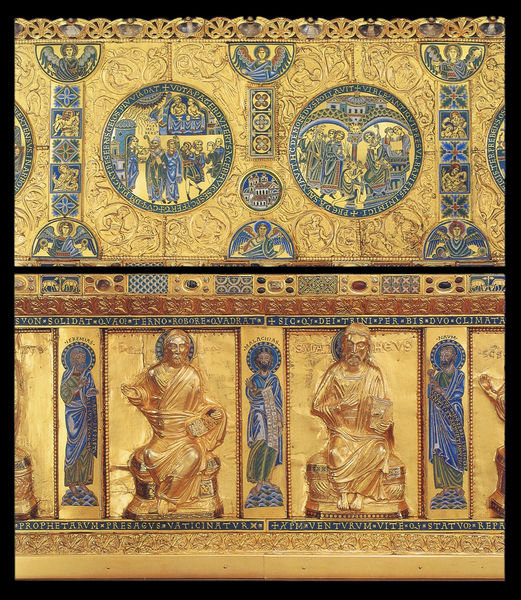
Titel: Heribertschrein
Standort: Köln, Neu St. Heribert (EU - D - NRW)
Schlagwörter: blau, mann, grün, menschen, sitzen, braun, mund, männer, nase, schmuck, rot, ornament, bart, augen, steine, gold, edelsteine, kreis, engel, relief, füße, schrift, könig, dekor, ornamente, medaillon, kreise, kunst, sarg, jesus, christlich, heilige, golden, sakral, sarkophag, reliquiar